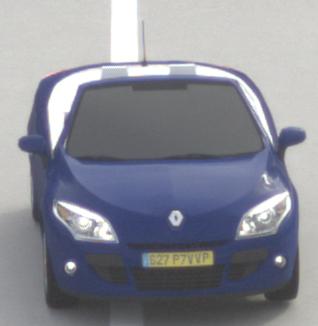
Make: Renault
Model: Mégane Coupé-Cabriolet 1.6 16V 110
Detailed model: Mégane (III) Coupé-Cabriolet
Model produced from: 2010/06
Model produced until: 2013/03
Doors: 2
Color: blue
Road condition: dry road
Daytime: morning or afternoon
Contrast: low contrast